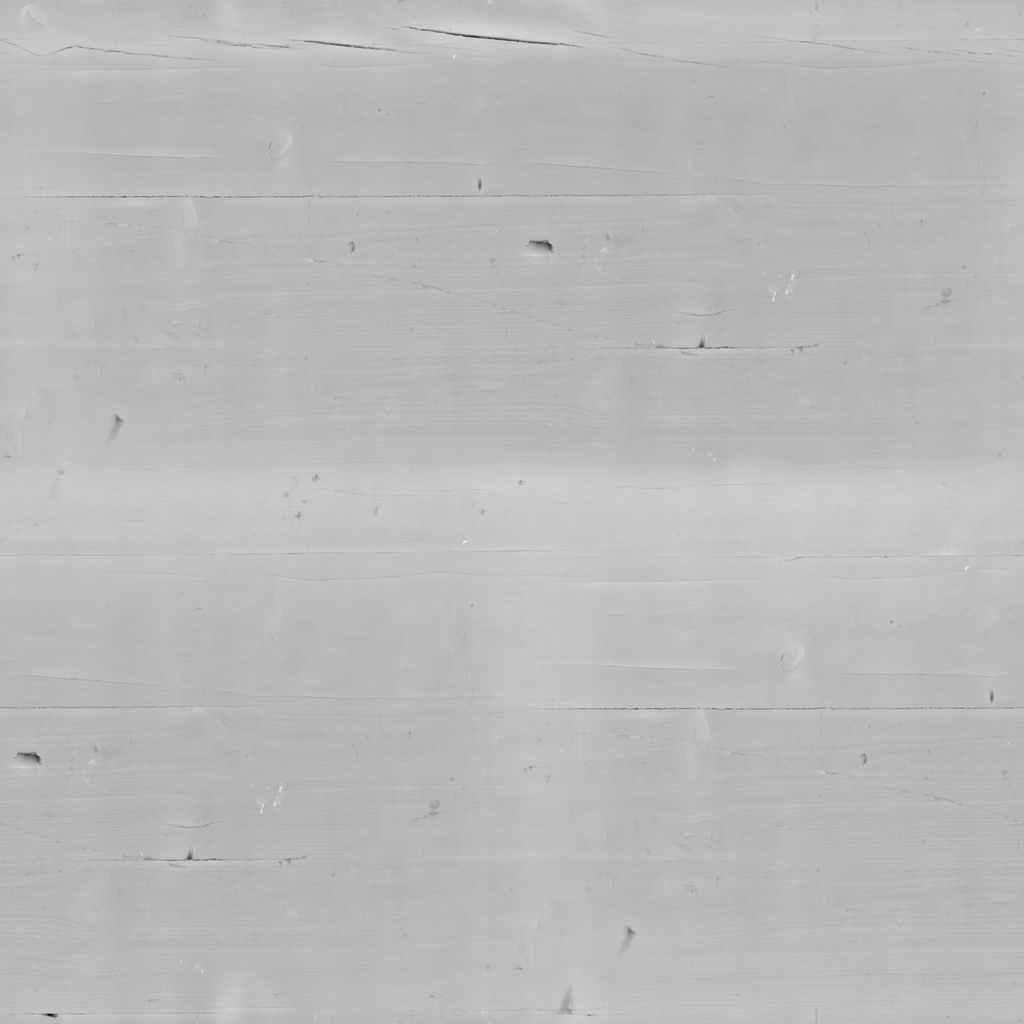
Texture map type: Displacement